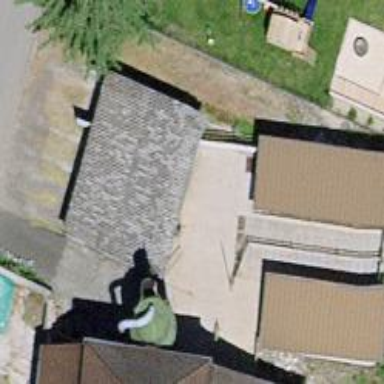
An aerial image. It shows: Garage.